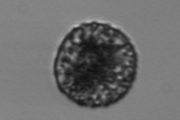
Label: Vicicitus_globosus